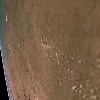
Label: land